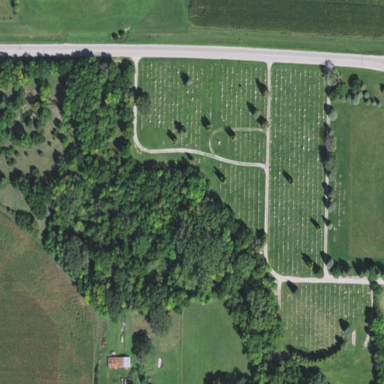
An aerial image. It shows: Cemetery.